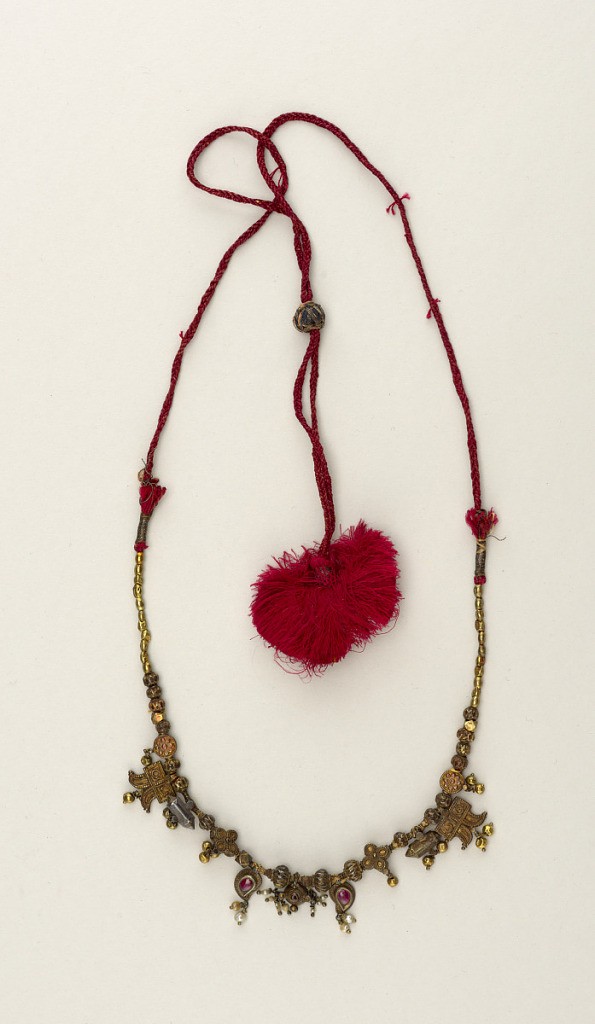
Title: Necklace
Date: mid-19th century
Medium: Gold, semi-precious stones, silk cord
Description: Necklace. Gold beads with semi-precious stones, on red silk cord.